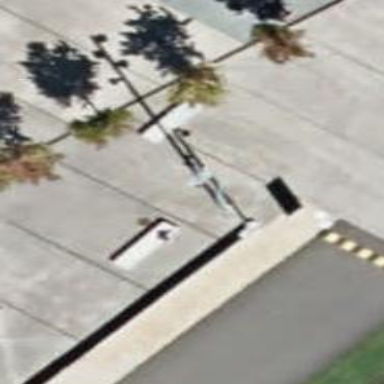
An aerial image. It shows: Bench for seating.